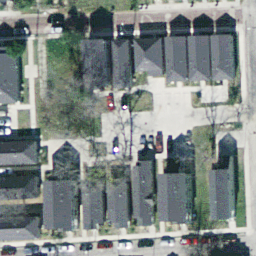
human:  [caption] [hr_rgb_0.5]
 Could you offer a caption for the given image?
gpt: Lots of houses arranged neatly with some plants around them .

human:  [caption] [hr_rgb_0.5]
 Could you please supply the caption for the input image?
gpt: There ars lots of houses arranged neatly .

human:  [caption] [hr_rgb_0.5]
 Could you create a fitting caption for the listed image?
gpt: It is a dense residential area with lots of houses arranged neatly .

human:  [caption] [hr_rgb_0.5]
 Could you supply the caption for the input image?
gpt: This is a dense residential area .

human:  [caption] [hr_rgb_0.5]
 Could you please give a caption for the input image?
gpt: Lots of houses arranged neatly and some plants around them .